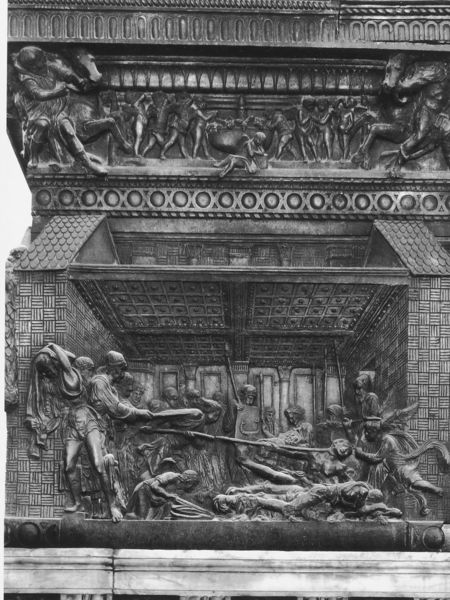
Titel: Reliefs der Auferstehungskanzel (Sängerkanzel)
Künstler: Donatello
Standort: Florenz, S. Lorenzo (EU - I - Toskana)
Schlagwörter: flügel, kampf, mann, menschen, fenster, grau, hut, hüte, kopfbedeckungen, marmor, männer, raum, dach, tiere, muster, mütze, mützen, wand, architektur, stein, steine, tot, toter, tragen, innenraum, personen, bauern, pferd, pferde, engel, kopfbedeckung, relief, mauer, ziegel, figuren, schlacht, lanze, soldaten, detail, dekor, metall, bildhauerei, bronze, foto, schild, helm, mythologie, ritter, rüstung, kapitell, fries, portal, römer, sims, atlant, gesims, skulpturen, sarg, grab, griechen, krieger, florenz, lanzen, kassettendecke, speer, fresko, stange, eierstab, sklaven, schindel, kessel, ringen, schilde, atlas, qualen, donatelli, stnge, markjmor